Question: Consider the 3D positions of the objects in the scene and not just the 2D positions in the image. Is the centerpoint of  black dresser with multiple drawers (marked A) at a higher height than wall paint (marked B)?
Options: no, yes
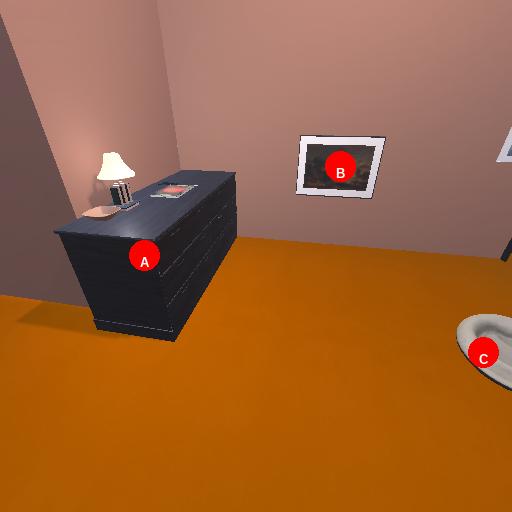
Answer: no